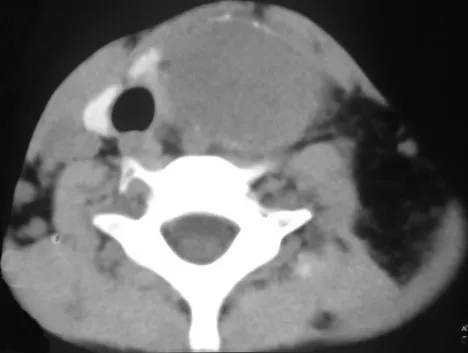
CT scan showing that the mass extends into the left thyroid gland. CT, computed tomography.
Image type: radiology (ct)